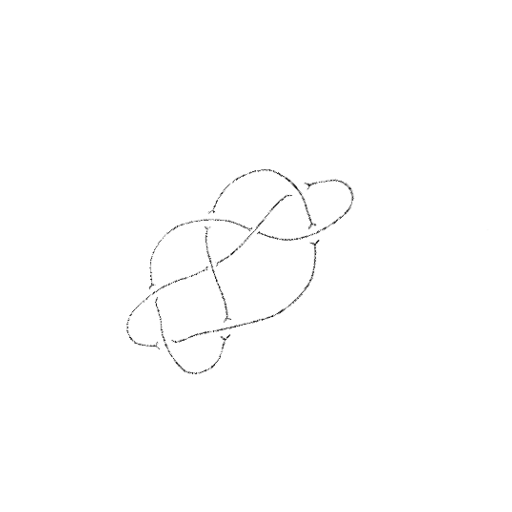
Crossing number: 8